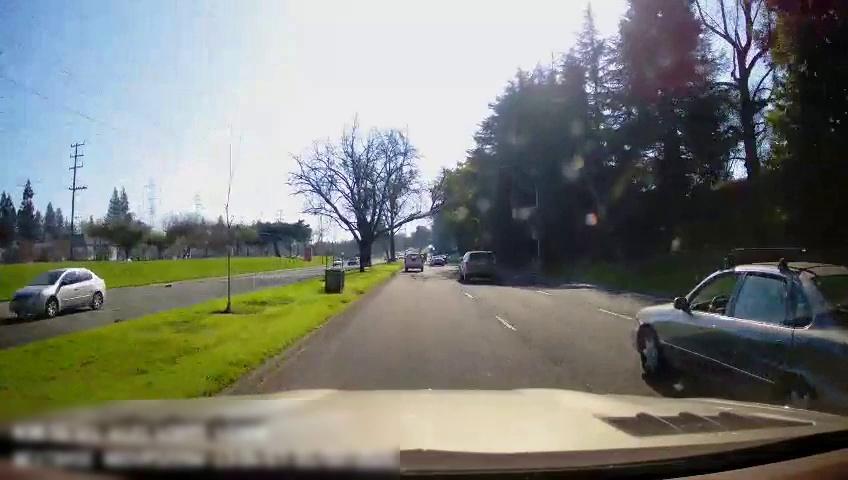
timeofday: Day
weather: Sunny
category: Drivable Space
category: Drivable Space
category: Vehicles | Car
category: Vehicles | Car
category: Vehicles | Car
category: Vehicles | Truck
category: Vehicles | Car
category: Vehicles | SUV
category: Vehicles | Car
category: Lanes | Current Lane
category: Lanes | Current Lane